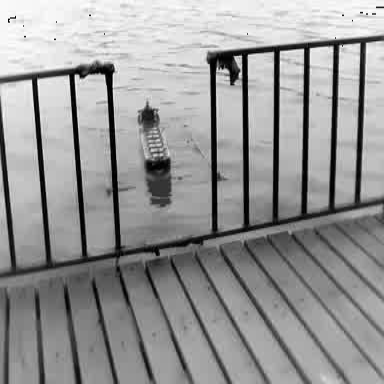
There is a liner in the infrared image.